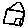
Label: house